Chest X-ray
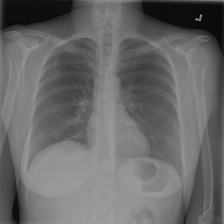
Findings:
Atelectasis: negative
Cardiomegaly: negative
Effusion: negative
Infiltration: negative
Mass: negative
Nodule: negative
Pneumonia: negative
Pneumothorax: negative
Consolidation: negative
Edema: negative
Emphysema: negative
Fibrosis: negative
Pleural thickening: negative
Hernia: negative